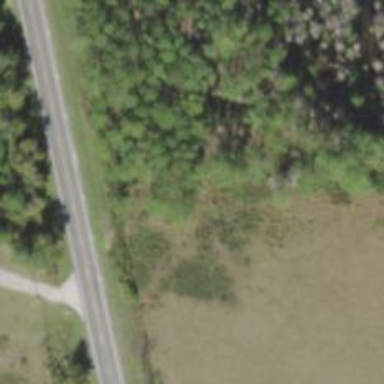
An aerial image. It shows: Abandoned road.